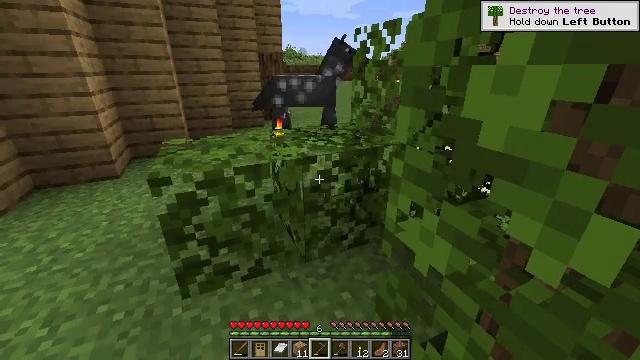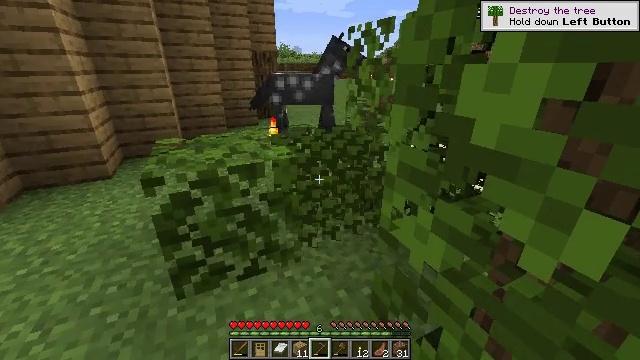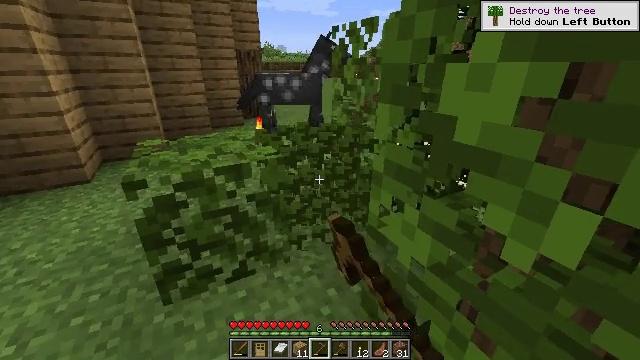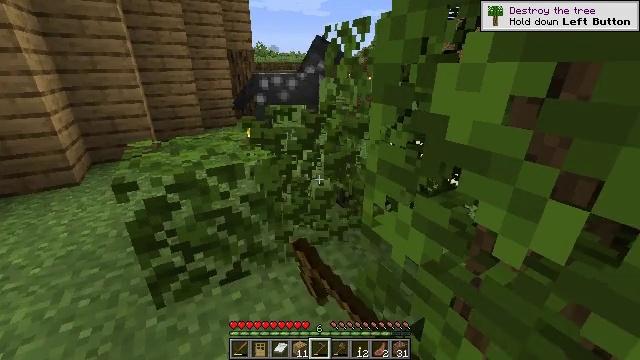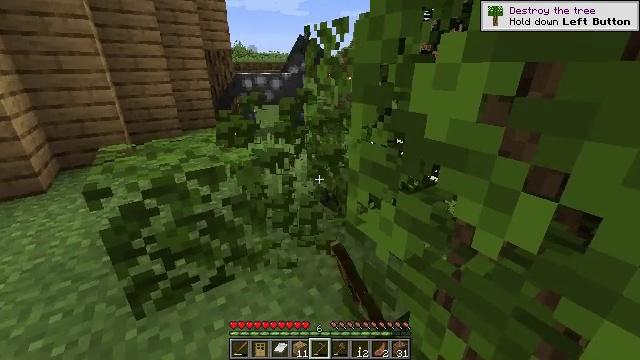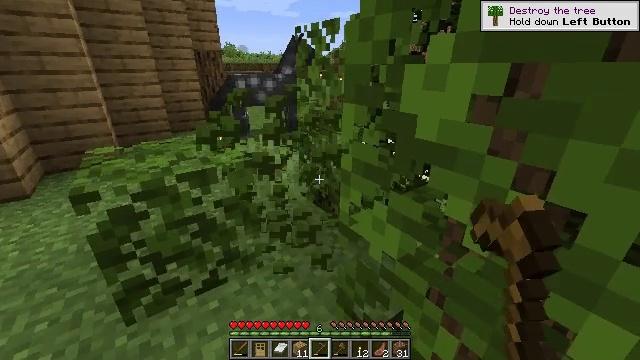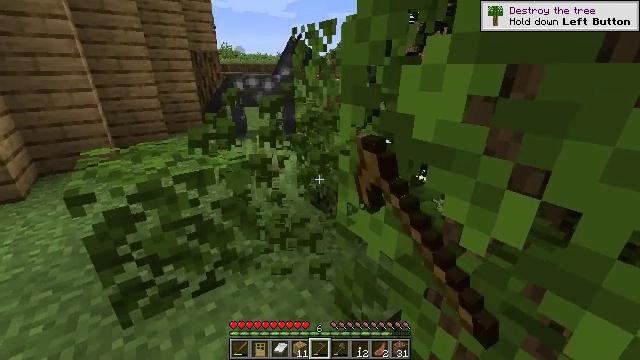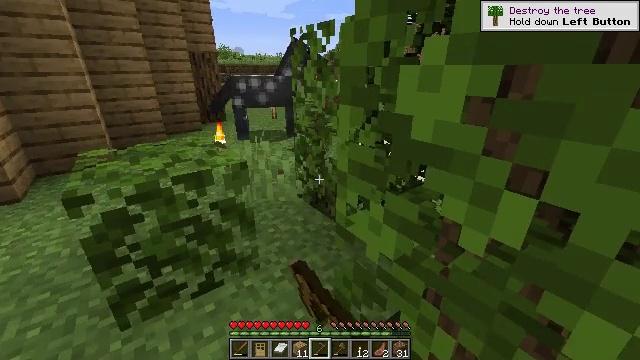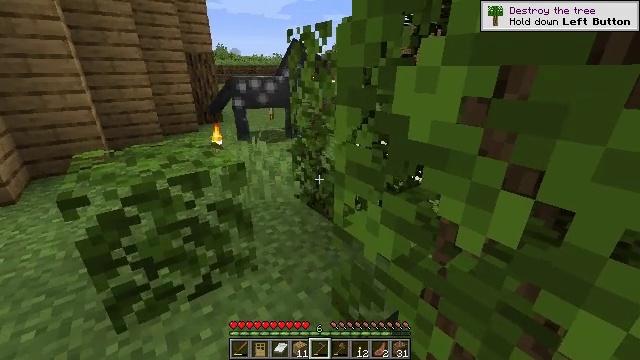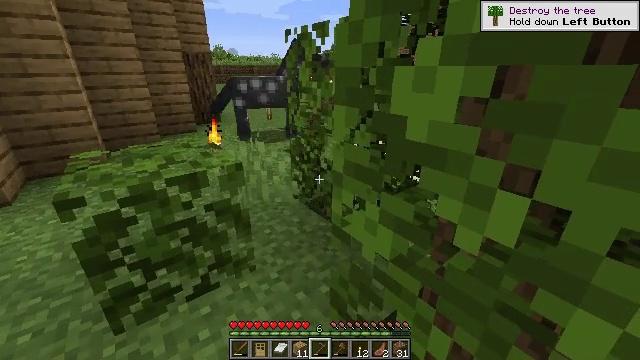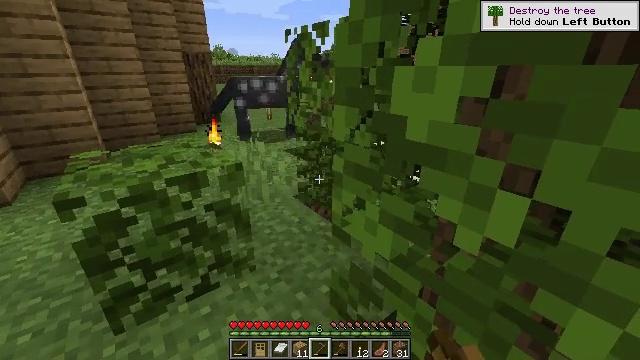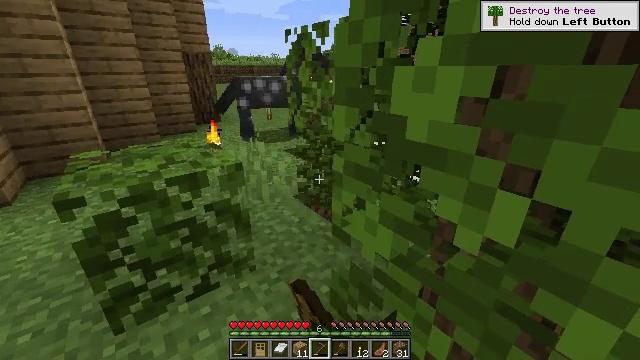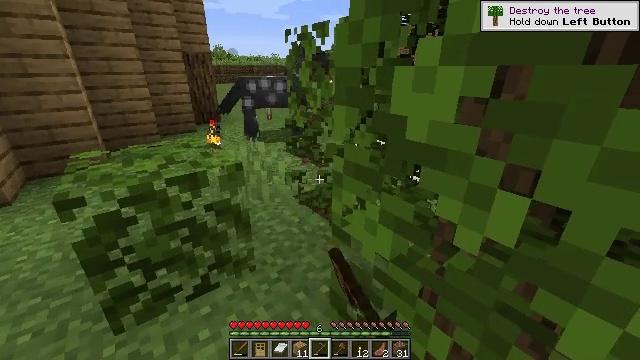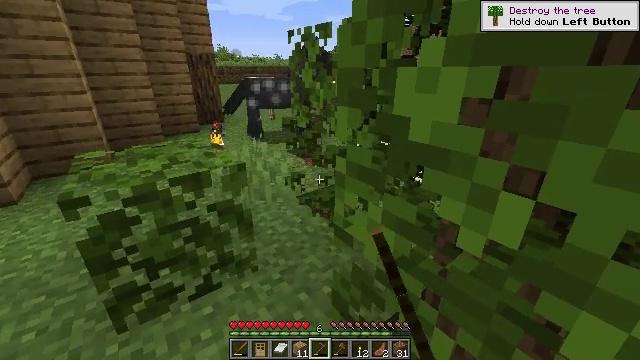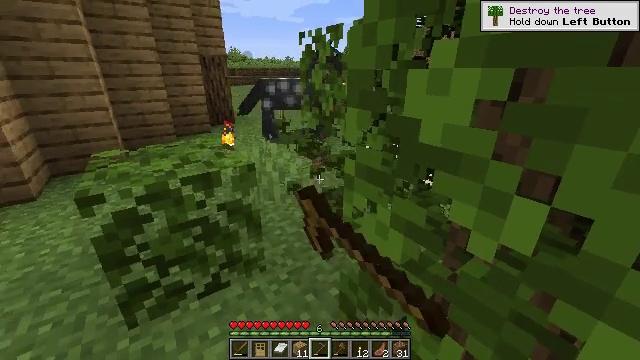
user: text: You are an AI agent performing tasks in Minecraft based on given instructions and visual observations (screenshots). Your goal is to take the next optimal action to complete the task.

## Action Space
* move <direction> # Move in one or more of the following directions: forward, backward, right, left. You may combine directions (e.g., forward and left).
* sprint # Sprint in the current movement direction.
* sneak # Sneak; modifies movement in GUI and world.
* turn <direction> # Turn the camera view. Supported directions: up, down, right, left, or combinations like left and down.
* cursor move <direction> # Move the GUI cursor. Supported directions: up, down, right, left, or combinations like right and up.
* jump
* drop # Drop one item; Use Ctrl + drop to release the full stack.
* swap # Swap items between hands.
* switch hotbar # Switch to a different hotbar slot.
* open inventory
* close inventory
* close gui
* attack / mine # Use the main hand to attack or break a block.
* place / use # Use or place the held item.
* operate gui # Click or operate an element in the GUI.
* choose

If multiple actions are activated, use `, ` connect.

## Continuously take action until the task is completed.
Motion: motion action
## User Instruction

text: Trim the tree by mining oak leaves.
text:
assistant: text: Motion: turn right, attack / mine
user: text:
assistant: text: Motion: turn right, attack / mine
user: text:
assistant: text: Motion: turn right, attack / mine
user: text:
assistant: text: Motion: turn right, attack / mine
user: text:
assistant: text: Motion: turn right, attack / mine
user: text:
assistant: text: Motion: attack / mine
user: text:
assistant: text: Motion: attack / mine
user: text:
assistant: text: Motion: attack / mine
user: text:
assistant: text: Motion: attack / mine
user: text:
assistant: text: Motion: attack / mine
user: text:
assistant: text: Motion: attack / mine
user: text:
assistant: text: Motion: attack / mine
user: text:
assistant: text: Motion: attack / mine
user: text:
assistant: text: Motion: turn left, attack / mine
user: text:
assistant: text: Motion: attack / mine